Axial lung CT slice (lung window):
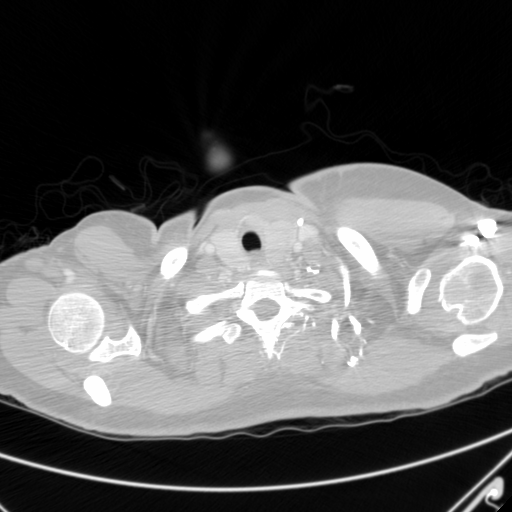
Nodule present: no